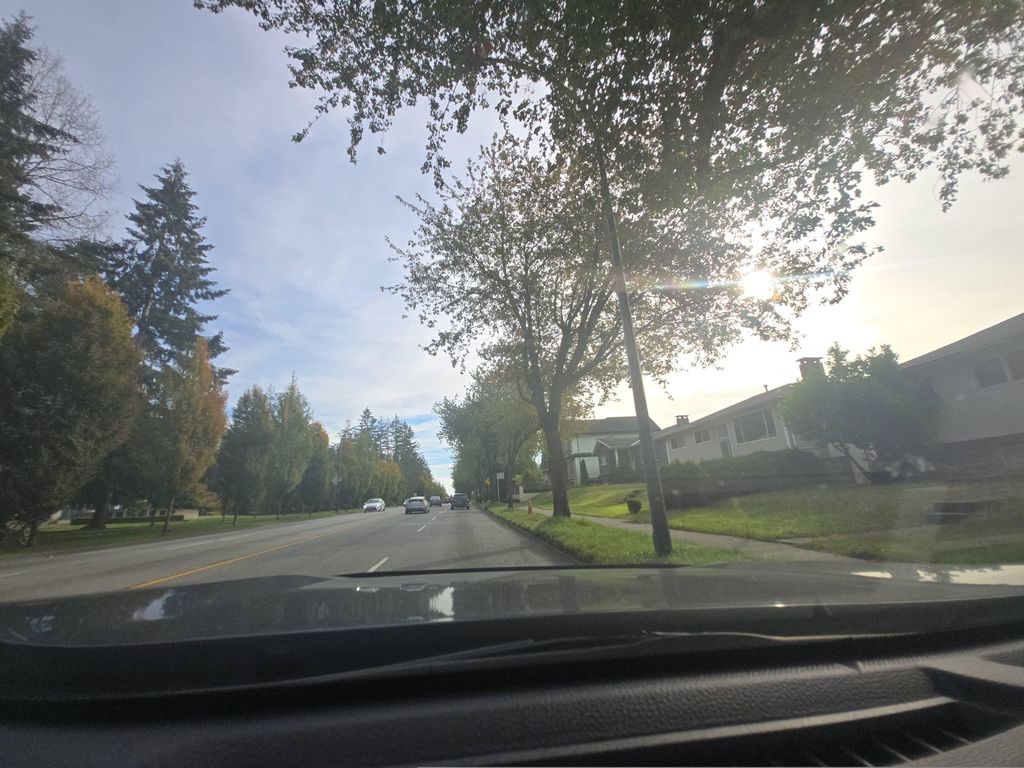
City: vancouver